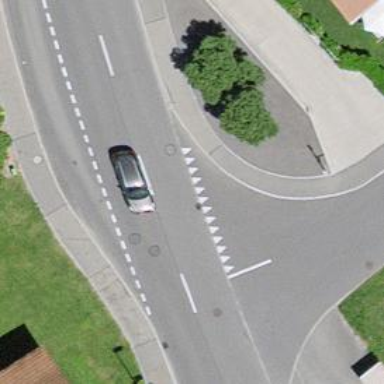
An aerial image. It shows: Public transport stop position.